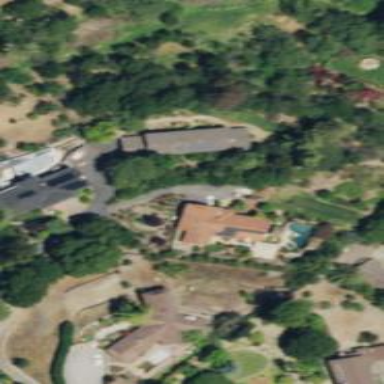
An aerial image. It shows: Driveway.